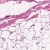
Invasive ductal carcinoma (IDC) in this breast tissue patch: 0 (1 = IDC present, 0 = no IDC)